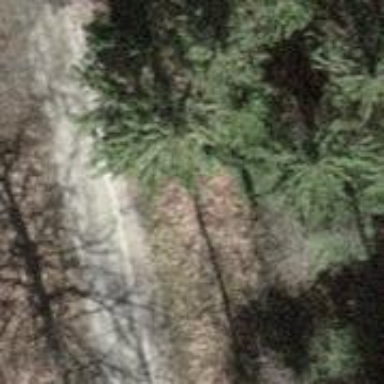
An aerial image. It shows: Gravel track with grade 2 quality.